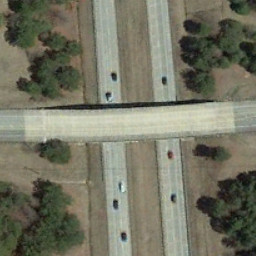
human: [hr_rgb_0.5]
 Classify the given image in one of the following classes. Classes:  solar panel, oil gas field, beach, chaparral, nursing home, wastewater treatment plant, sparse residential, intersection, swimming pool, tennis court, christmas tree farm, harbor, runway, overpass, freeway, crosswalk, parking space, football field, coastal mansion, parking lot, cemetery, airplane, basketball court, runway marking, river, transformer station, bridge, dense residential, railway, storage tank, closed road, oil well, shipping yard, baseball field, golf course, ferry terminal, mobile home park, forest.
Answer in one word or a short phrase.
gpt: overpass